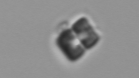
Label: Bacillariophyceae_morphotype1